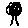
Label: tree